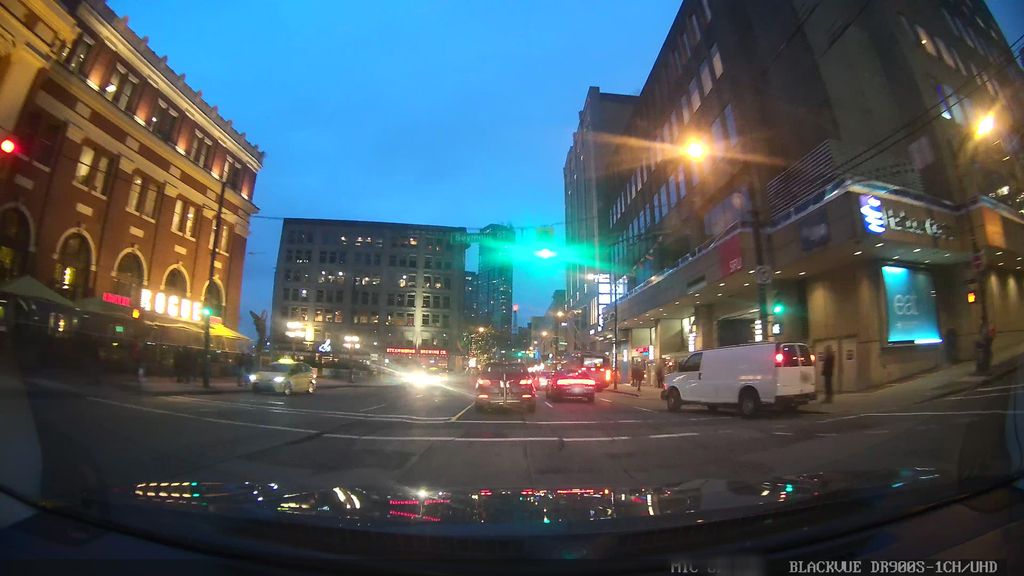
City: vancouver